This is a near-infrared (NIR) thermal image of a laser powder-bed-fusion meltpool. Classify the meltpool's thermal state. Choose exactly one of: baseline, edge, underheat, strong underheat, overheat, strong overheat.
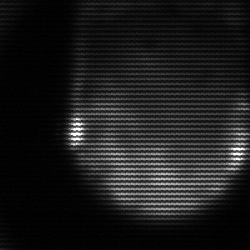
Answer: edge